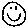
Label: smiley face